Question: I am a bachelor's degree student in computer science and I wanted to know how to change this assembly code with the 'gotoxy x,y' command to show the stars in the output as shown in the picture below.

'''
nextline macro
mov ah,2
mov dl,13
int 21h
mov dl,10
int 21h
endm
gotoxy macro x,y
mov dl,x
mov dh,y
mov bh,0
mov ah,2
int 10h
endm
.MODEL SMALL
.STACK 64
.DATA
msg1 DB 'Enter a number : $'
msg2 DB 'Wrong number!!$'
n db ?
x db 0
y db 0
.CODE
MAIN:
MOV AX, @DATA
MOV DS, AX
l3:
LEA DX, msg1
MOV AH, 9
INT 21H
MOV AH, 1
INT 21H
cmp al,'1'
jl l4
cmp al,'9'
jg l4
jmp l5
l4: nextline
LEA DX, msg2
MOV AH, 9
INT 21H
nextline
jmp l3
l5: sub al,'0'
mov n,al
mov cl,1
l1:
mov ch,1
l2:
mov al,n
sub al,ch
mov x,al
mov y,cl
gotoxy x,y
mov dl,'*'
mov ah,2
int 21h
inc ch
cmp ch,cl
jle l2
inc cl
cmp cl,n
jle l1
MOV AH, 4CH
INT 21H
END MAIN
'''
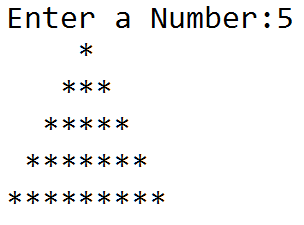
Answer: It helps if you make a table with what you want to see on the screen:
| row | indentation | asterisks |
| --- | ----------- | --------- |
| 1 | 4 | 1 |
| 2 | 3 | 3 |
| 3 | 2 | 5 |
| 4 | 1 | 7 |
| 5 | 0 | 9 |
and then see the regularity of it all and how to produce the numbers knowing that 'n=5':
| row | indentation | asterisks |
| --- | ----------- | --------- |
| 1 | 4 = (n - 1) | 1 = (1 + 1) - 1 |
| 2 | 3 = (n - 2) | 3 = (2 + 2) - 1 |
| 3 | 2 = (n - 3) | 5 = (3 + 3) - 1 |
| 4 | 1 = (n - 4) | 7 = (4 + 4) - 1 |
| 5 | 0 = (n - 5) | 9 = (5 + 5) - 1 |
| | | |
| row | n - row | row + row - 1 |
'''
mov cl, 1 ; Row from 1 to 5
T1:
mov al, n ; Indentation AL = (n - row)
sub al, cl
mov x, al ; mov y, cl ; |
gotoxy x,y ; / This could easily become "GOTOXY AL, CL",
; no longer needing the x and y variables
mov dl, '*'
mov bl, cl ; Number of asterisks BL = (row + row - 1)
add bl, cl
dec bl
T2:
mov ah, 02h ; DOS.PrintCharacter
int 21h
dec bl
jnz T2
inc cl ; Next row
cmp cl, n
jbe T1
'''